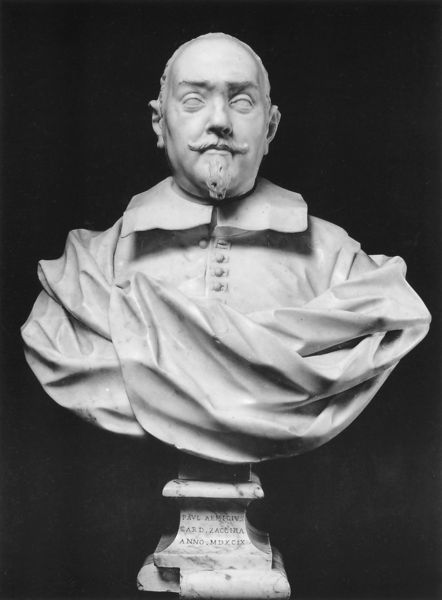
Titel: Büste des Alessandro Rondanini
Künstler: Domenico Guidi
Institution: Mentana, Collezione Zeri
Schlagwörter: kopf, mann, marmor, mund, nase, stirn, weiss, bart, schnurrbart, augen, barock, falten, kragen, mensch, sockel, tot, herr, portrait, porträt, frontal, knopf, lippen, ohren, schultern, skulptur, schrift, inschrift, knopfloch, brauen, büste, glatze, plastik, knöpfe, kinnbart, schnauzer, paul, herrscher, spitzbart, wichtig, tunika, wulst, bernini, wisenschaftler, beruhmt, beruehmt